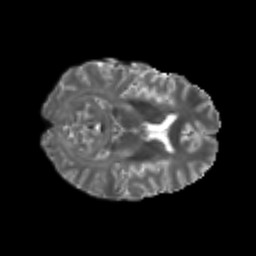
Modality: T2w
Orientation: axial
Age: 44
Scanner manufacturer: philips
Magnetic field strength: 3 T
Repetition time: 8.6 s
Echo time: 0.127 s